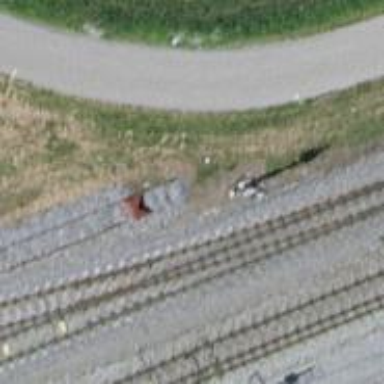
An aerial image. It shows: Railway buffer stop.